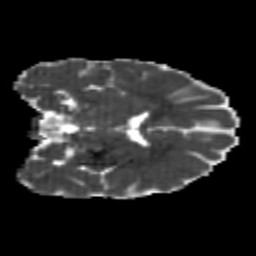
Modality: MD
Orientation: coronal
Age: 23
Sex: male
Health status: healthy
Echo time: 0.074 s